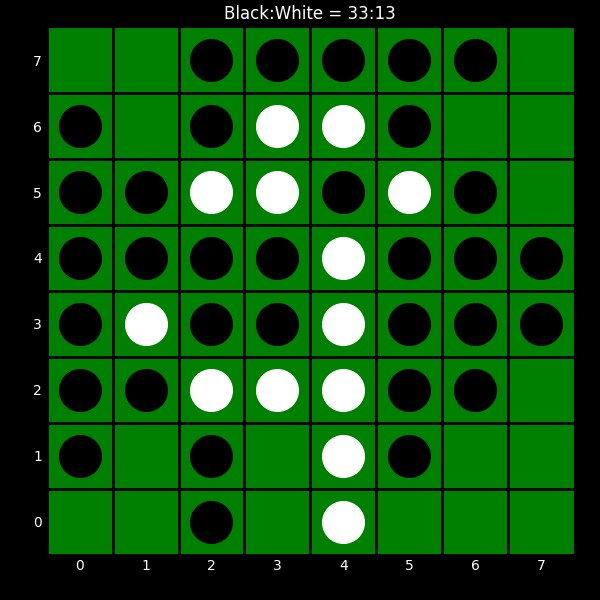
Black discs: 33
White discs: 13